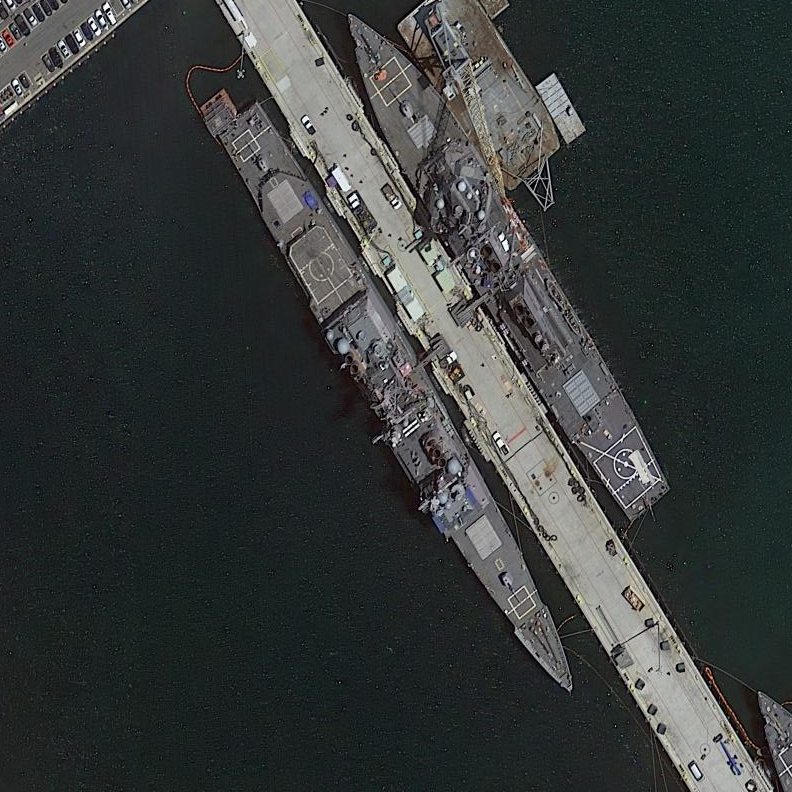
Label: cruiser